Field crop: tomato
Growth stage: 1
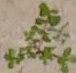
Species: portulaca